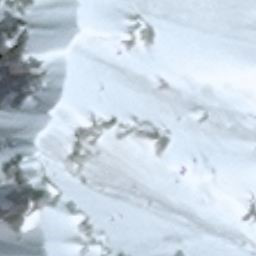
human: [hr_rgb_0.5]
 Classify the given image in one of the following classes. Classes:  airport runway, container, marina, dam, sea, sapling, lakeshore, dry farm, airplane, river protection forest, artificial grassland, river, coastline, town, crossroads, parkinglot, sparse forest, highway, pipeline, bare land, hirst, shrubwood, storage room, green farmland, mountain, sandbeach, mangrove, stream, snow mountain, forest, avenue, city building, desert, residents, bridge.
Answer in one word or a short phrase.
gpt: snow mountain